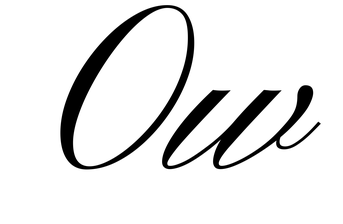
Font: PinyonScript-Regular